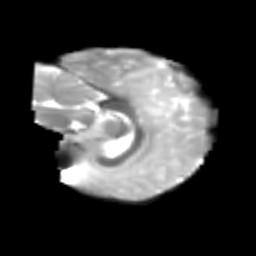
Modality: T2w
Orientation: sagittal
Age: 6
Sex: male
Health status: healthy